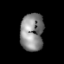
Tissue: lung
Cell type: Epithelial cells
Senescence score: 0.2032
Nuclear area (px): 859
Mean DAPI intensity: 135.572